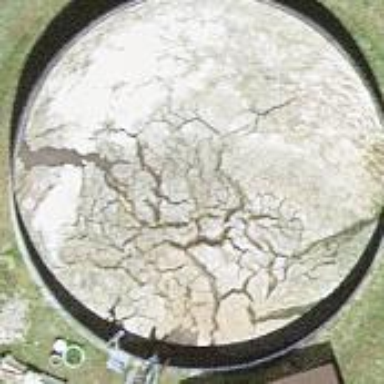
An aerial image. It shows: Silo.